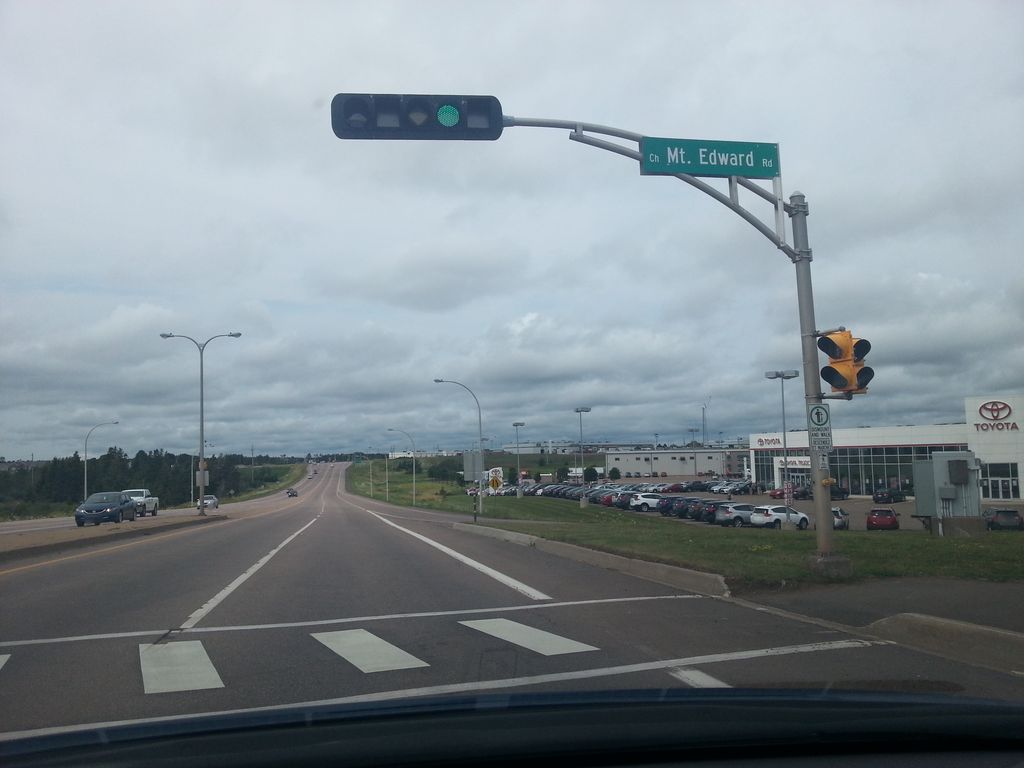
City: charlottetown